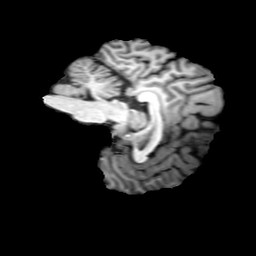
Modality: T1w
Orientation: sagittal
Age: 52
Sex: female
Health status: ill